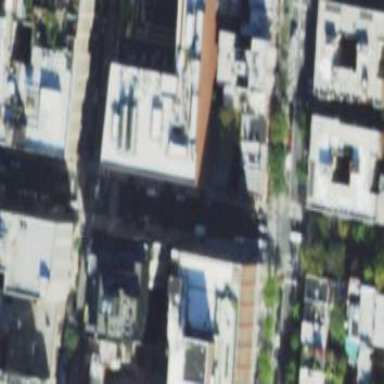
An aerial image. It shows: Building with flat concrete roof.